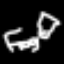
Label: frog